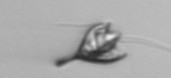
Label: Pyramimonas_longicauda